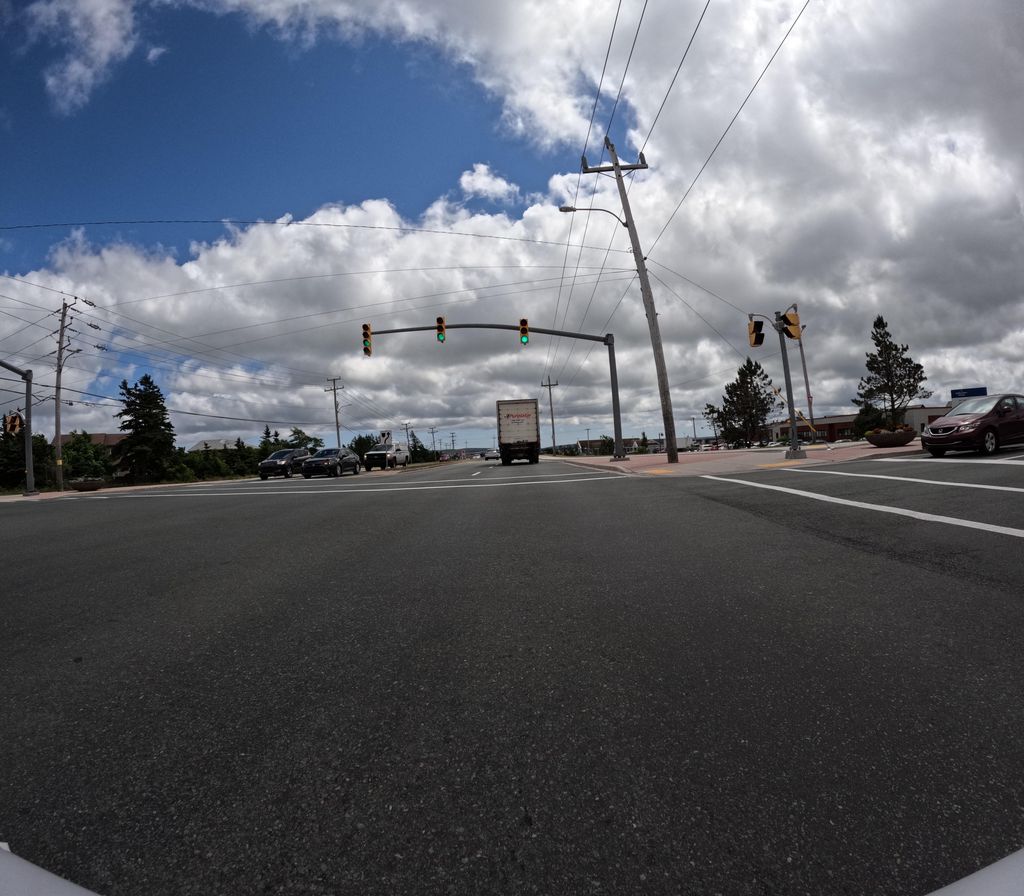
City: st_johns